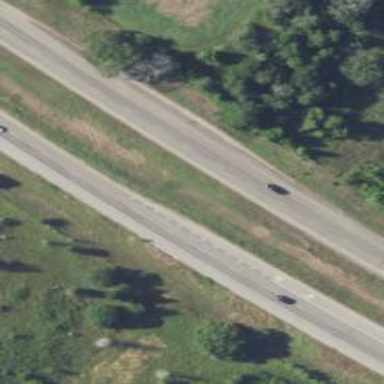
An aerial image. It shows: Expressway with asphalt surface classified as trunk highway.